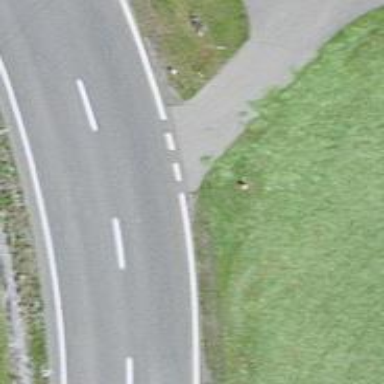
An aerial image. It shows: Tertiary road with asphalt surface.